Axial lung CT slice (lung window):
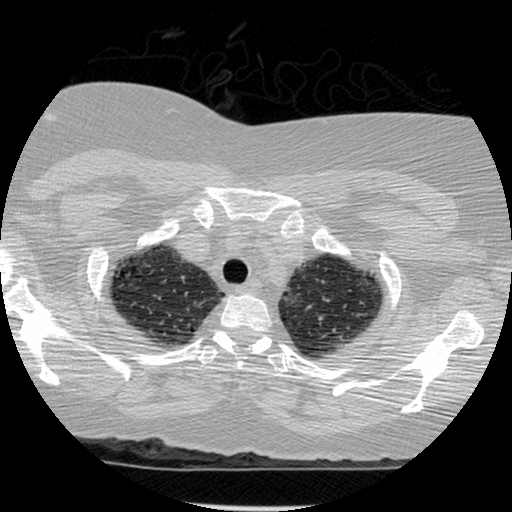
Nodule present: no